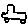
Label: car